Question:
I am facing unique problem with my code.
This is the code for showing tables in 'comboBox1' its working fine.
ComboBox is filled with school names and when a user select a school in that ComboBox, The students in that school will be shown in DataGridView
Please help.
> Functionality of this application:
1. Creating a table in sql database(schoolName).
2. Selecting table(select School).
3. Adding values in the school(student information).
error:
1. the datagrid in the bottom is not retrieving properly, its showing something else.
'''
SqlConnection con = new SqlConnection(@"Data Source=.\SQLEXPRESS;AttachDbFilename=" + Application.StartupPath + "\Login.mdf;Integrated Security=True;Connect Timeout=30;User Instance=True");
con.Open();
SqlCommand cmd = new SqlCommand();
cmd.Connection = con;
cmd.CommandType = CommandType.Text;
cmd.CommandText = "SELECT * FROM INFORMATION_SCHEMA.TABLES";
SqlDataAdapter dbAdapter = new SqlDataAdapter(cmd);
DataTable dtRecords = new DataTable();
dbAdapter.Fill(dtRecords);
dataGridView1.DataSource = dtRecords; //dataGrid
comboBox1.DataSource = dtRecords;
comboBox1.DisplayMember = "TABLE_NAME";
con.Close();
'''
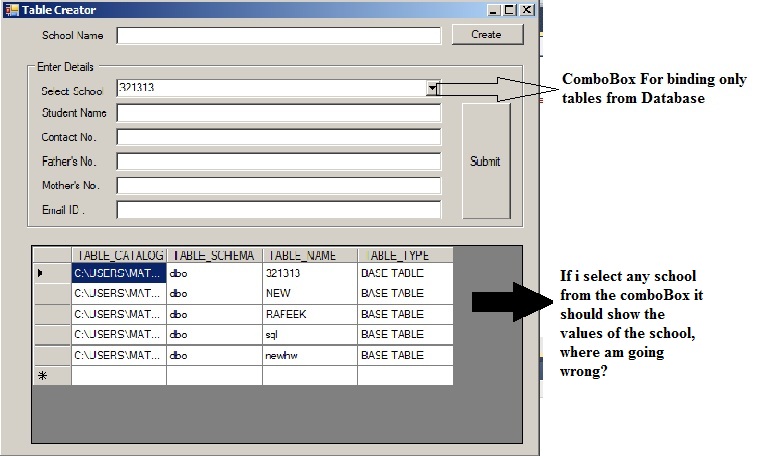
Answer: First of all check this: <URL>
The SQL query 'SELECT * FROM INFORMATION_SCHEMA.TABLES' returns information about the tables that exist in database
If you want to the information of that table you can rich that by writing a new query in 'SelectedIndexChanged' event of your ComboBox, something like that:
'''
private void comboBox1_SelectedIndexChanged(object sender, EventArgs e)
{
SqlConnection con = new SqlConnection(@"Data Source=.\SQLEXPRESS;AttachDbFilename=" + Application.StartupPath + "\Login.mdf;Integrated Security=True;Connect Timeout=30;User Instance=True");
con.Open();
SqlCommand cmd = new SqlCommand();
cmd.Connection = con;
cmd.CommandType = CommandType.Text;
cmd.CommandText = "SELECT * FROM " + comboBox1.Text;
SqlDataAdapter dbAdapter = new SqlDataAdapter(cmd);
DataTable dtRecords = new DataTable();
dbAdapter.Fill(dtRecords);
dataGridView1.DataSource = dtRecords; //dataGrid
con.Close();
}
'''
This code can fix this problem, but actually there is a bigger problem and It's about your data structure.
This kind of code tells me there is a table for every school and that's not a normalized database.
Lets clear it by an example: Imagine that your manager want to move some students from their school to another school, in this data structure you have to move a record from a table to another table, first you have to find that record that point to our student and then save it in memory and then create a new record in destination table.
In this example:
- - -
In other hand you can simply create table and named it 'schools' that have two main columns: 'ID' , 'Name'
and then create a table and named it 'students' that have three main columns: 'ID', 'SchoolID', 'Name'
every school have a unique id and every student have its own id related to its own school by 'SchoolID' column.